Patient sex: M
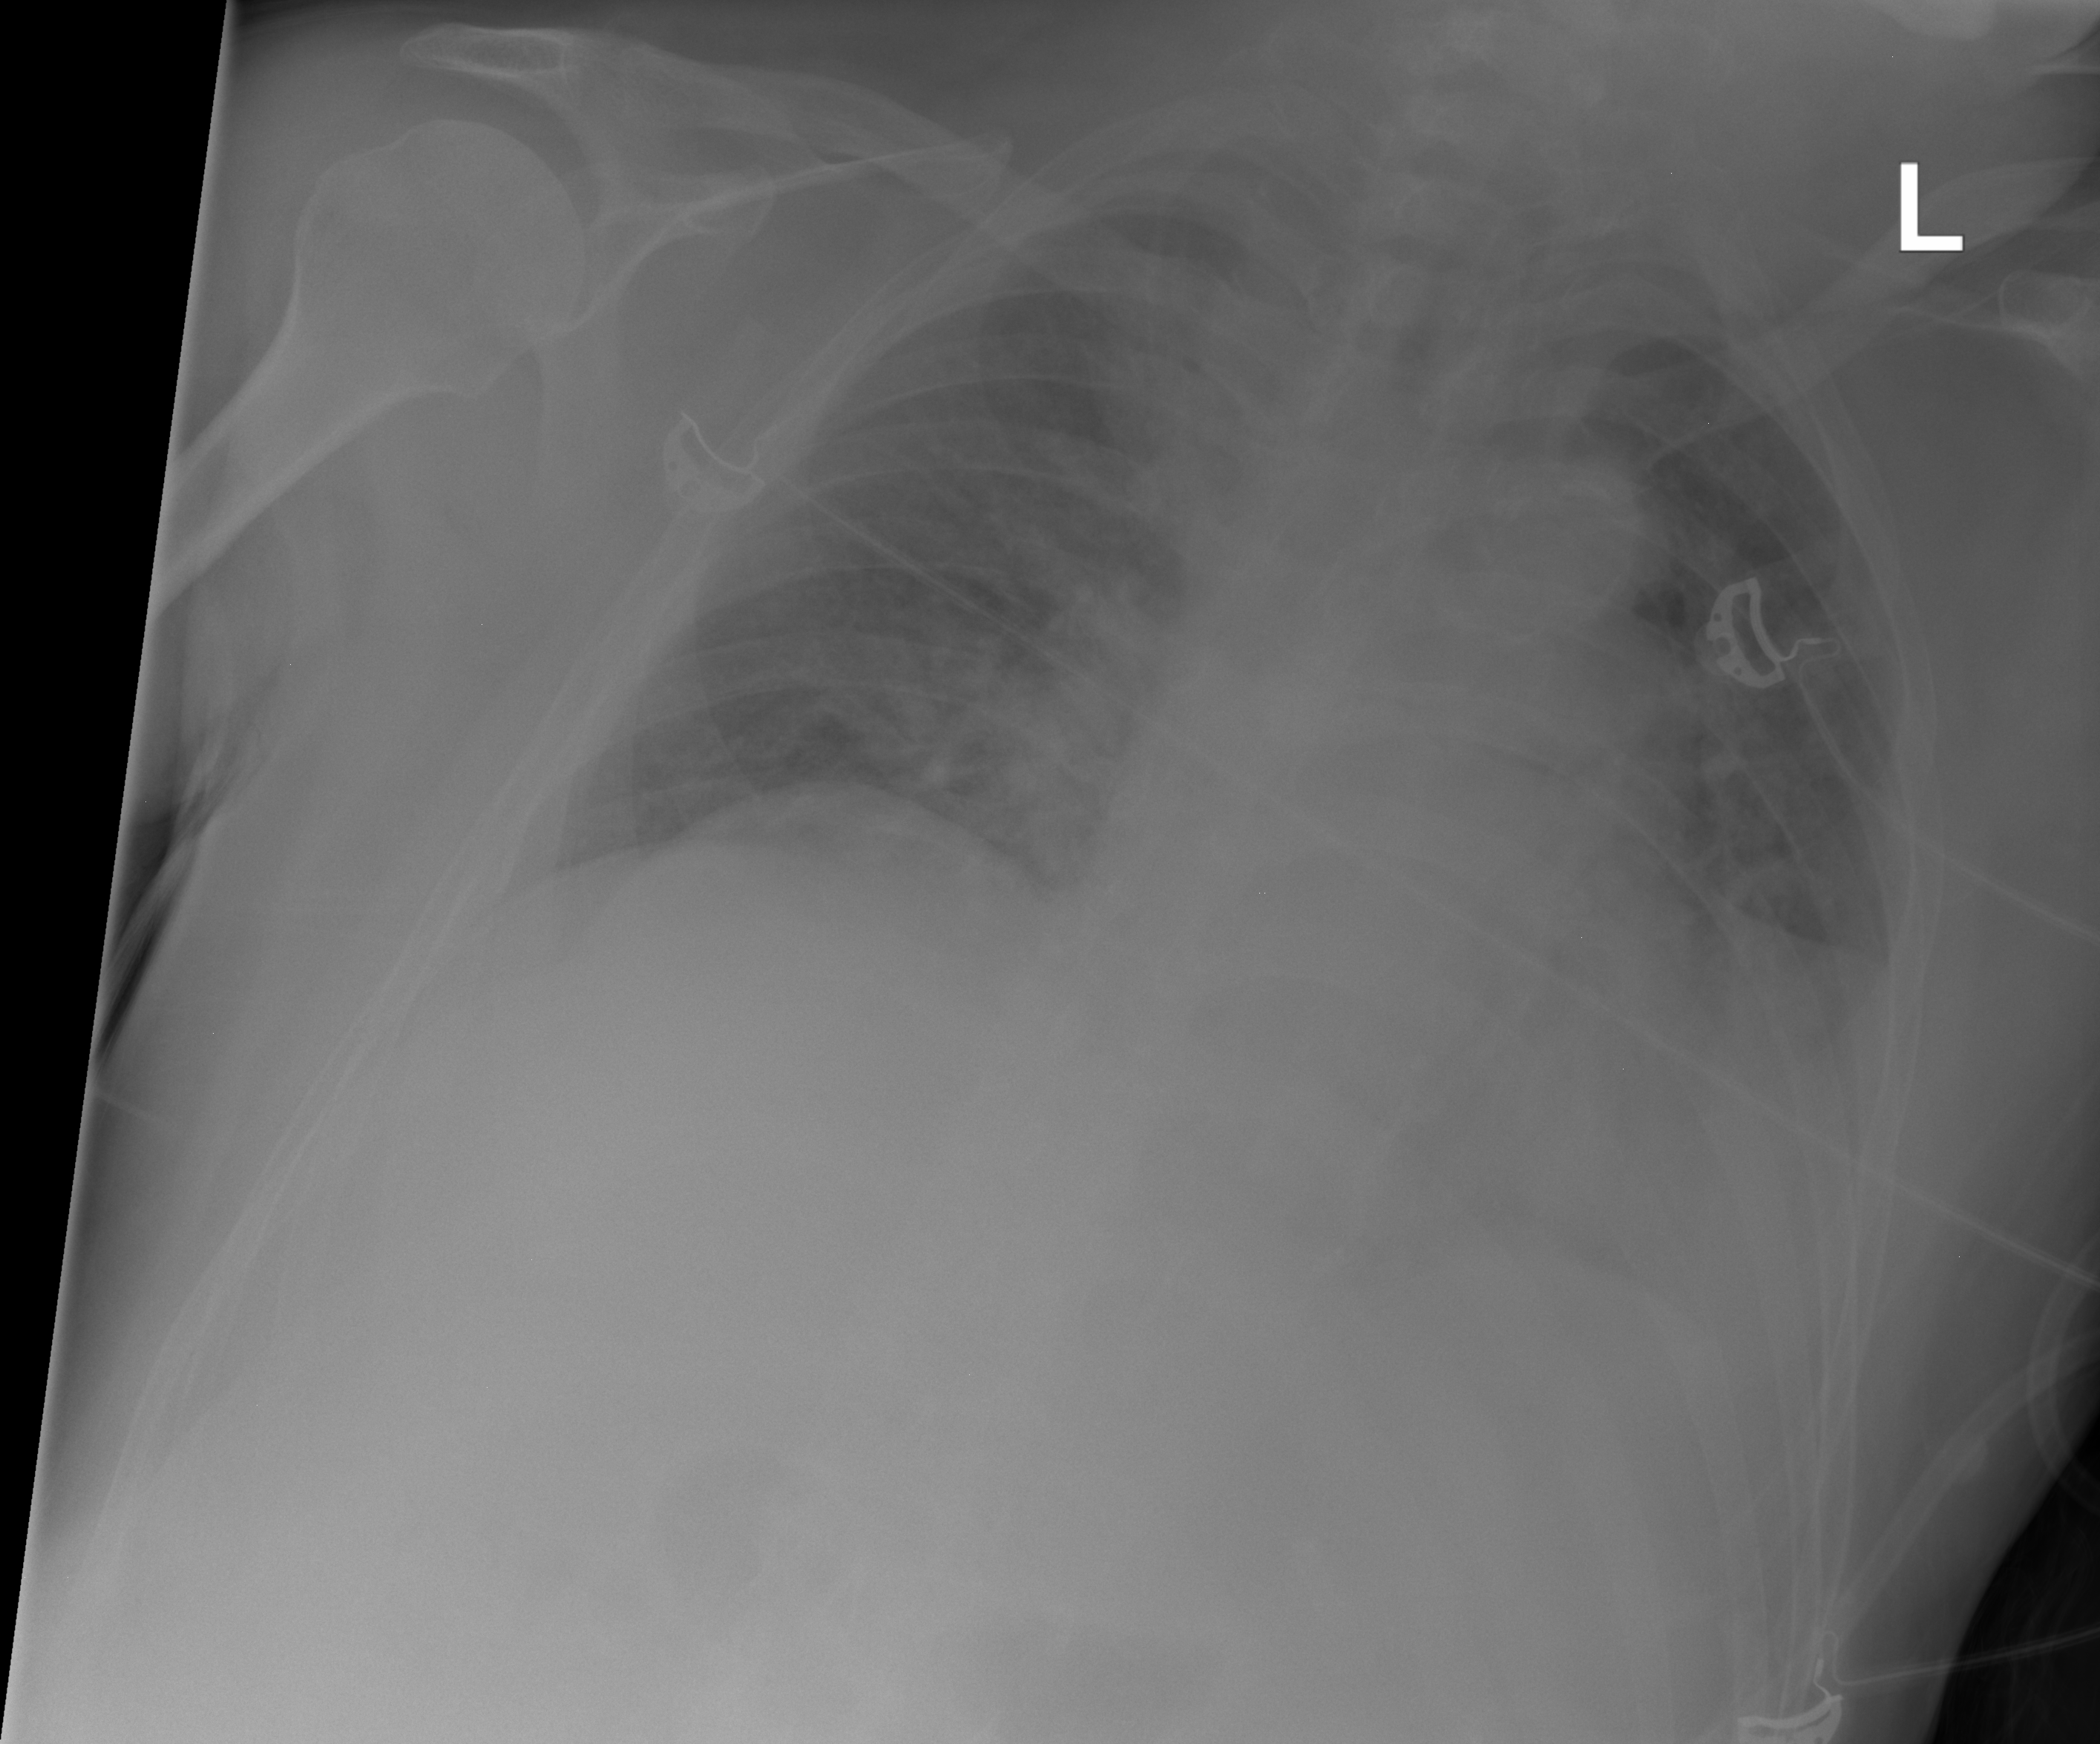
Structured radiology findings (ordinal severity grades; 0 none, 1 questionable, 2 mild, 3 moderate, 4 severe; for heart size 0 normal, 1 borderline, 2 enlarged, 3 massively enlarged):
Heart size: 2
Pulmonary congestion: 2
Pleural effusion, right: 2
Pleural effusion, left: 3
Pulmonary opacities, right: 2
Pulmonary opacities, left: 0
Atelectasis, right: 2
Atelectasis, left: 3